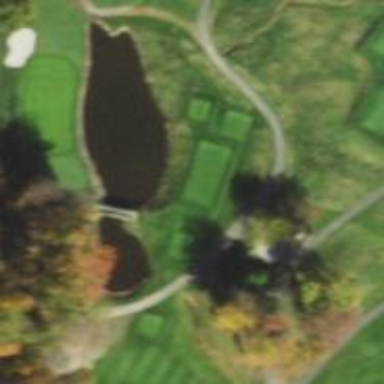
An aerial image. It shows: Path for both roads and golfers.